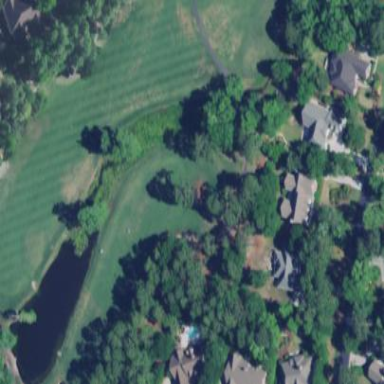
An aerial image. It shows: Picturesque scene of golf course with lateral water hazard.